Question: Take for instance the following one-knot, degree one, spline:
'''
library(splines)
library(ISLR)
age.grid = seq(range(Wage$age)[1], range(Wage$age)[2])
fit.spline = lm(wage~bs(age, knots=c(30), degree=1), data=Wage)
pred.spline = predict(fit.spline, newdata=list(age=age.grid), se=T)
plot(Wage$age, Wage$wage, col="gray")
lines(age.grid, pred.spline$fit, col="red")
# NOTE: This is **NOT** the same as fitting two piece-wise linear models becase
# the spline will add the contraint that the function is continuous at age=30
# fit.1 = lm(wage~age, data=subset(Wage,age<30))
# fit.2 = lm(wage~age, data=subset(Wage,age>=30))
'''

Is there a way to extract the linear model (and its coefficients) for before and after the knot? That is, how can I extract the two linear models before and after the cut point of 'age=30'?
Using 'summary(fit.spline)' yields coefficients, but (to my understanding) they are not meaningful for interpretation.
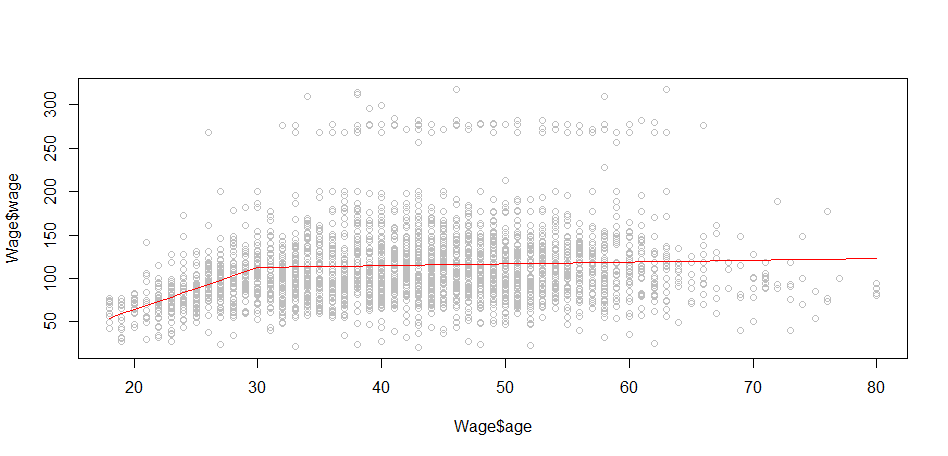
Answer: You can extract the coefficients manually from 'fit.spline' like this
'''
summary(fit.spline)
Call:
lm(formula = wage ~ bs(age, knots = 30, degree = 1), data = Wage)
Coefficients:
Estimate Std. Error t value Pr(>|t|)
(Intercept) 54.19 4.05 13.4 <2e-16 ***
bs(age, knots = 30, degree = 1)1 58.43 4.61 12.7 <2e-16 ***
bs(age, knots = 30, degree = 1)2 68.73 4.54 15.1 <2e-16 ***
---
range(Wage$age)
## [1] 18 80
## coefficients of the first model
a1 <- seq(18, 30, length.out = 10)
b1 <- seq(54.19, 58.43+54.19, length.out = 10)
## coefficients of the second model
a2 <- seq(30, 80, length.out = 10)
b2 <- seq(54.19 + 58.43, 54.19 + 68.73, length.out = 10)
plot(Wage$age, Wage$wage, col="gray", xlim = c(0, 90))
lines(x = a1, y = b1, col = "blue" )
lines(x = a2, y = b2, col = "red")
'''
##
If you want the coefficients of the slope like in a linear model then you can simply use
'''
b1 <- (58.43)/(30 - 18)
b2 <- (68.73 - 58.43)/(80 - 30)
'''
Note that in 'fit.spline' the intercept means the value of 'wage' when 'age = 18' whereas in a linear model the intercept means the value 'wage' when 'age = 0'.